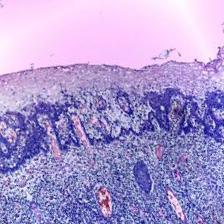
Diagnosis: Normal